Aerial crown-view tile of a tropical tree (Barro Colorado Island, Panama), acquired 20250715:
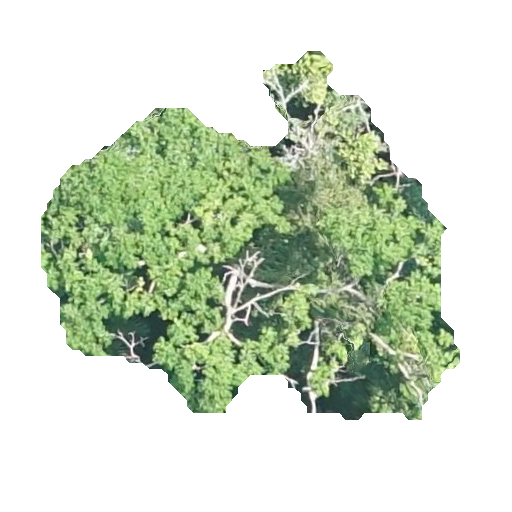
Species: Quararibea stenophylla
GBIF accepted scientific name: Quararibea stenophylla
Crown area: 149.892 m²